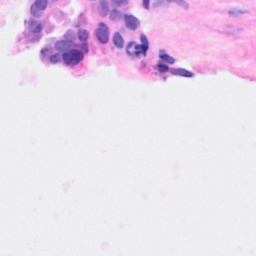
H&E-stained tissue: Breast